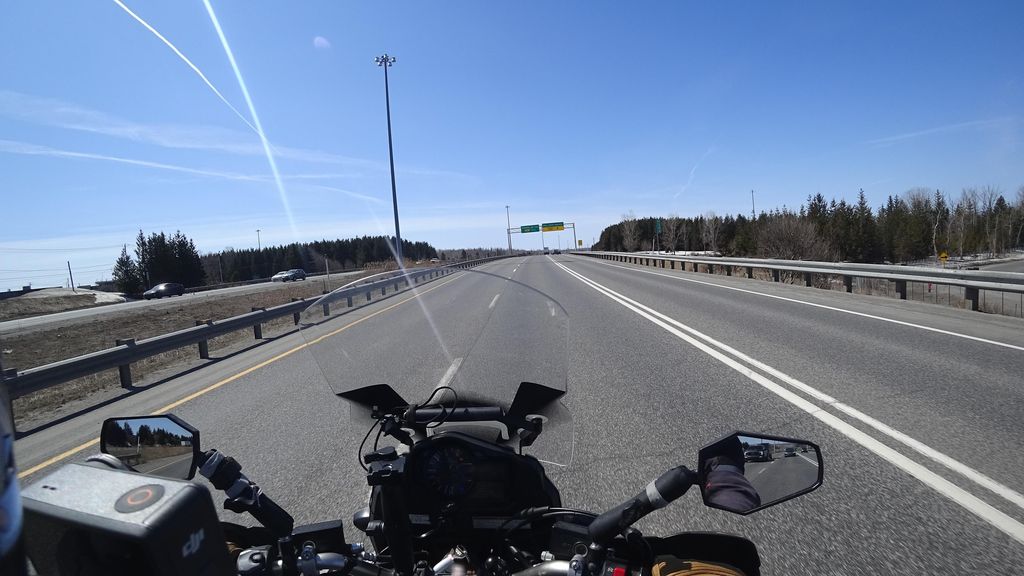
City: quebec_city